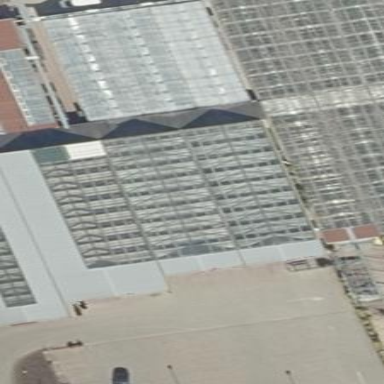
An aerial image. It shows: Greenhouse.